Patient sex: M
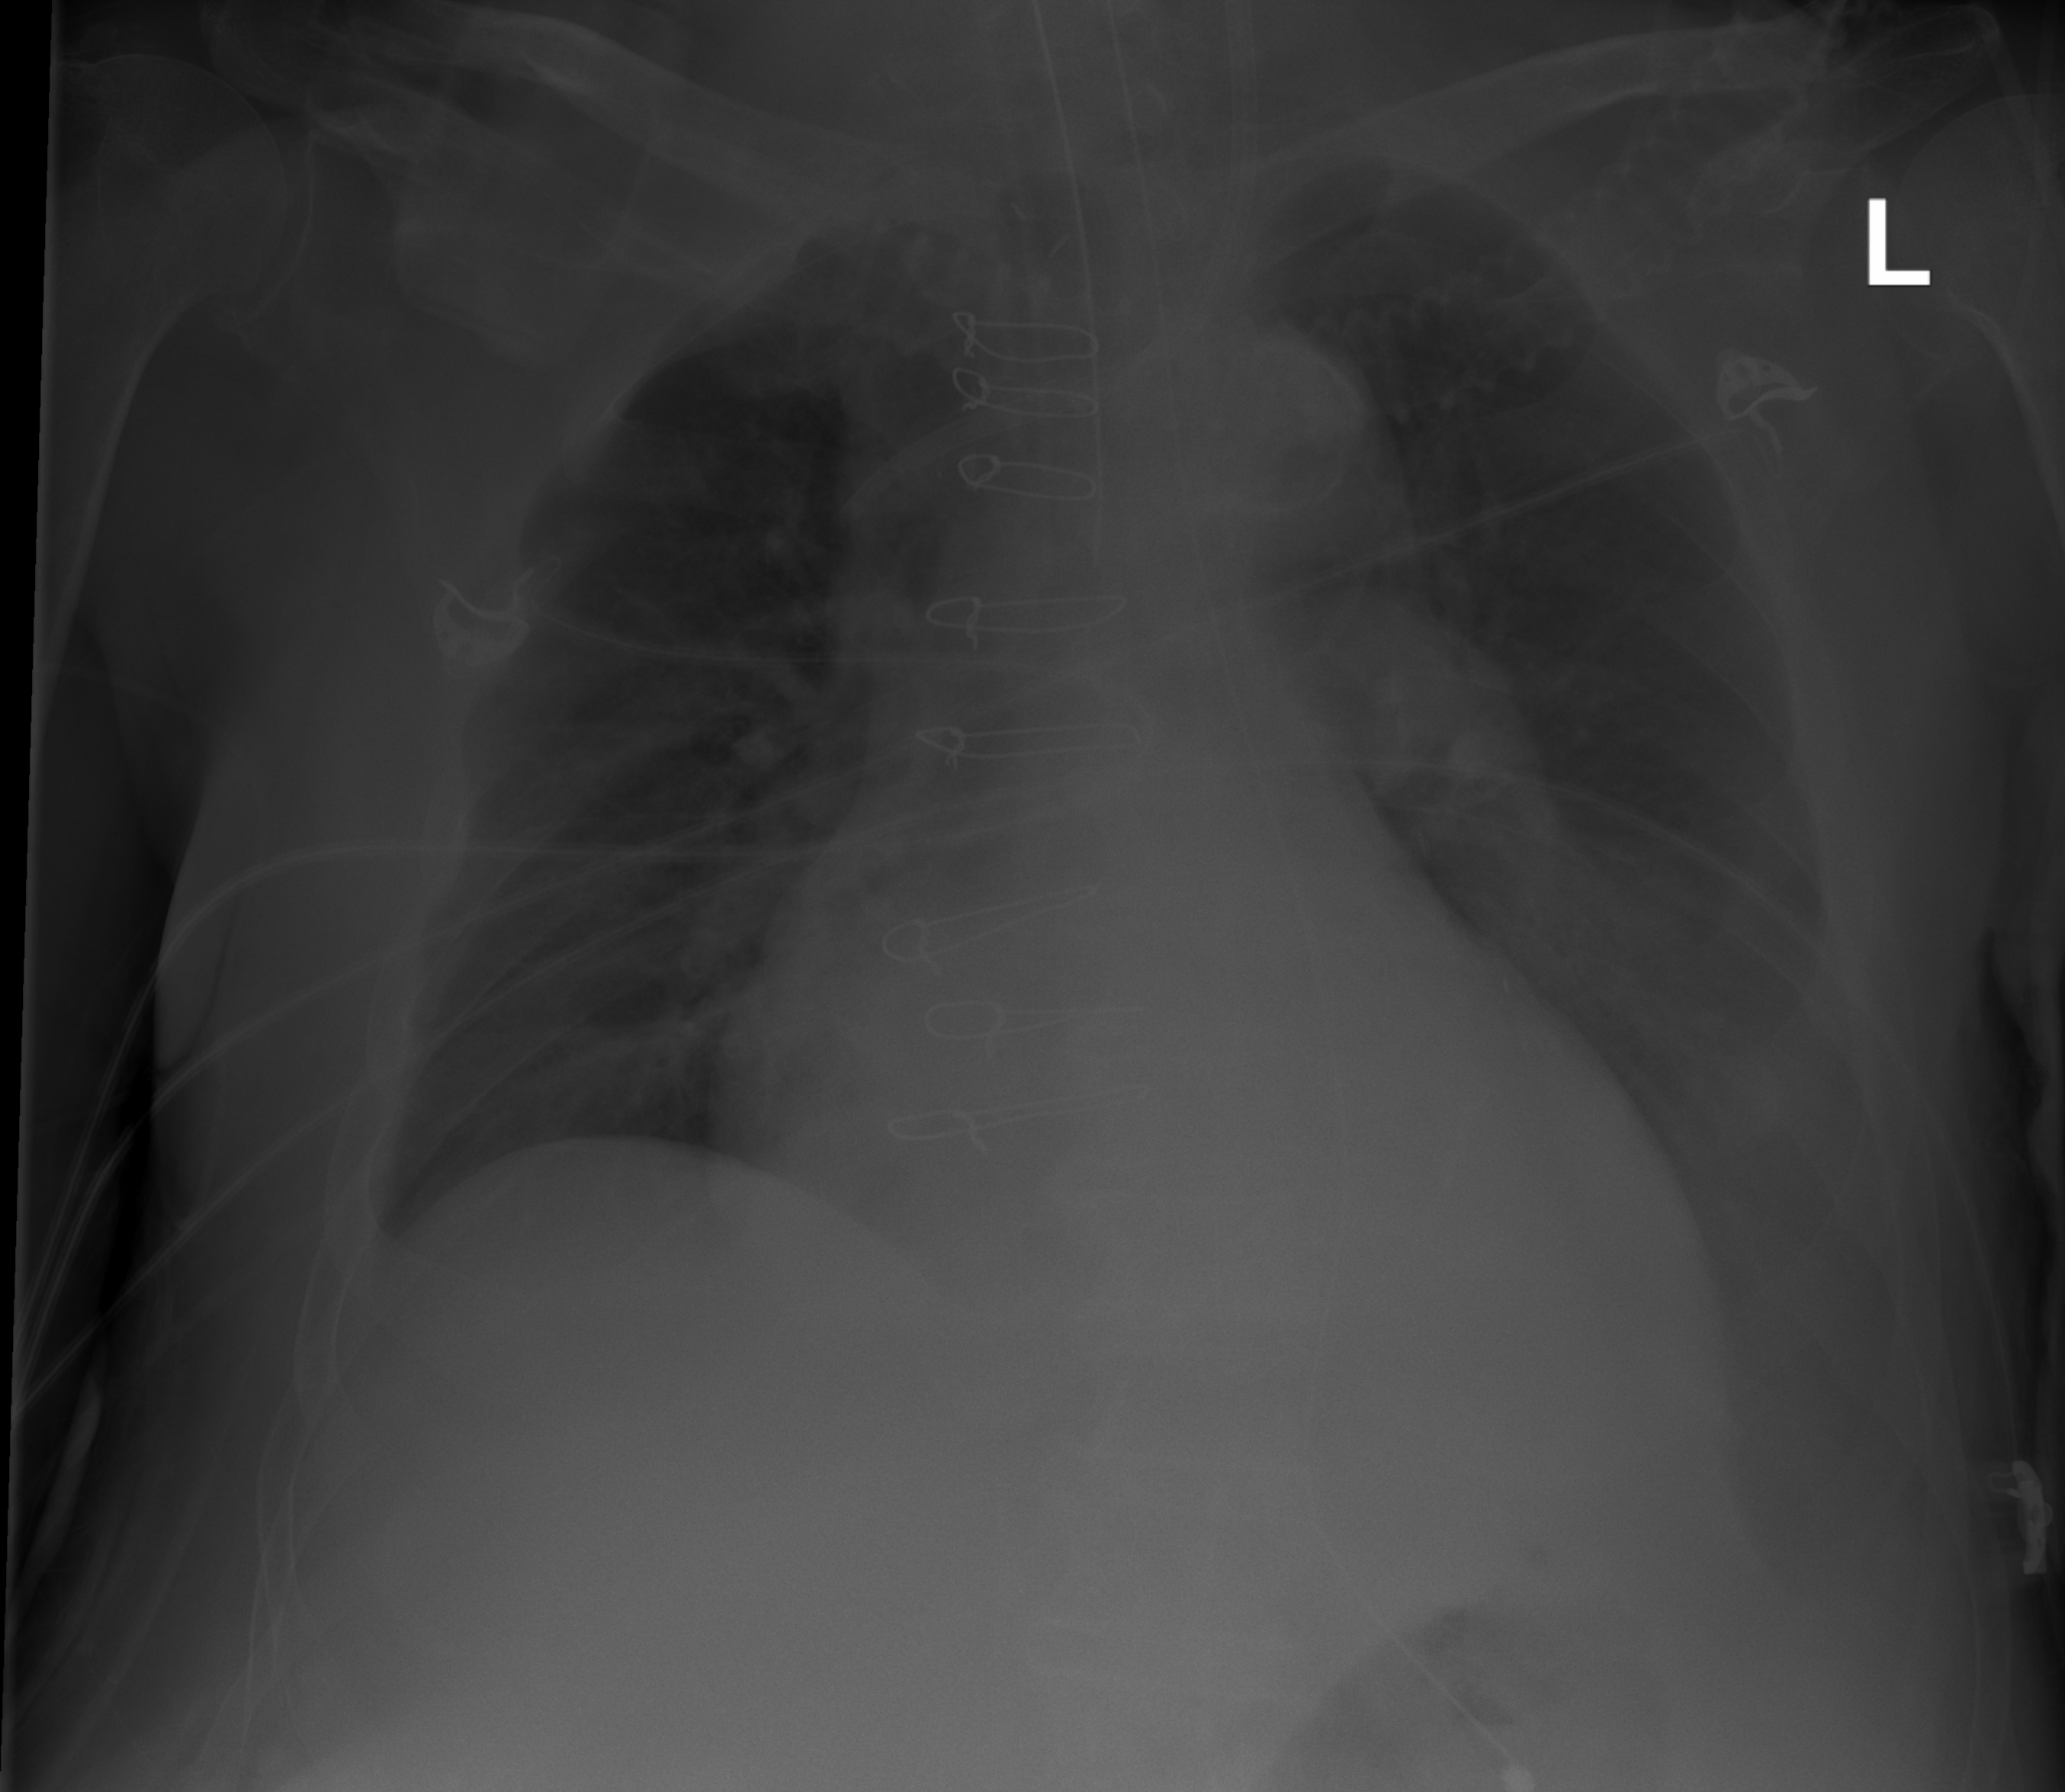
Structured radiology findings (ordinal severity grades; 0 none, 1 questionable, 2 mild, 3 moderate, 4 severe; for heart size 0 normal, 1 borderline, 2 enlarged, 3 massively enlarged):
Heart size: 2
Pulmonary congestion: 0
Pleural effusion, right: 0
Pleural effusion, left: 2
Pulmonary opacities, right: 0
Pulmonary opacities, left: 0
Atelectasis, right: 0
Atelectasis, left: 2